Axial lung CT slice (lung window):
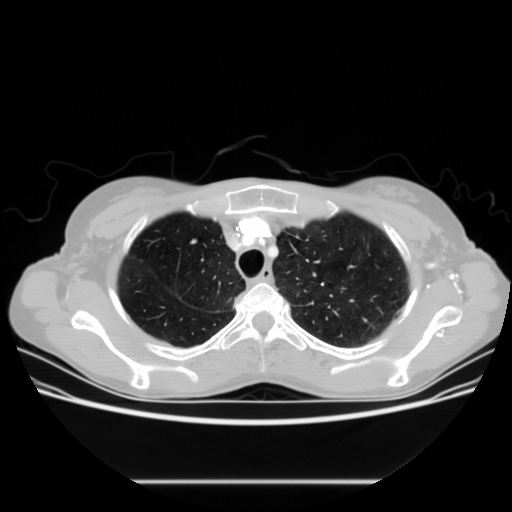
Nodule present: no